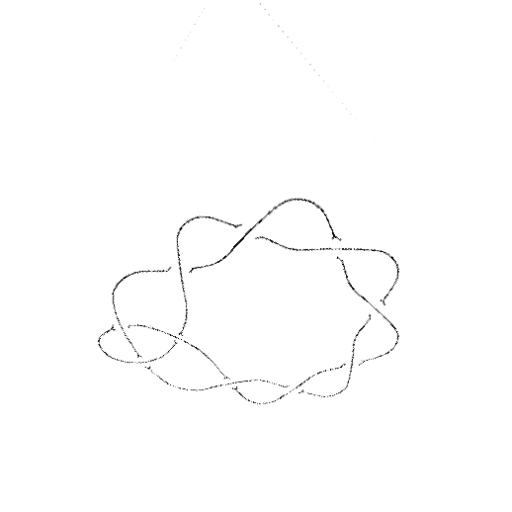
Crossing number: 10